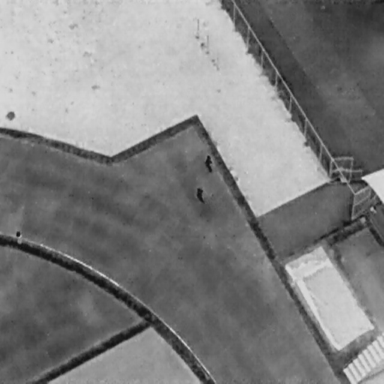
There are three People in the infrared image.